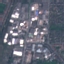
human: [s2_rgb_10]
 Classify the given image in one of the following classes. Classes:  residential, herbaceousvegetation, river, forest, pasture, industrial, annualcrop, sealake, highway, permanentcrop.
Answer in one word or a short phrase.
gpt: Industrial